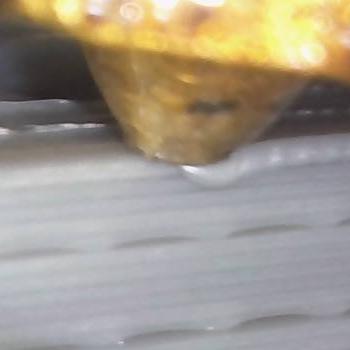
Flow rate: 265%